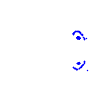
Particle: kaon